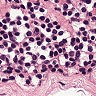
Metastatic tissue present: no